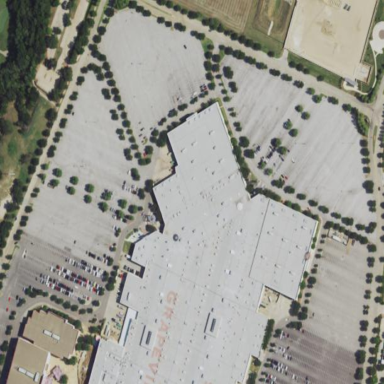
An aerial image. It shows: Parking area with surface.